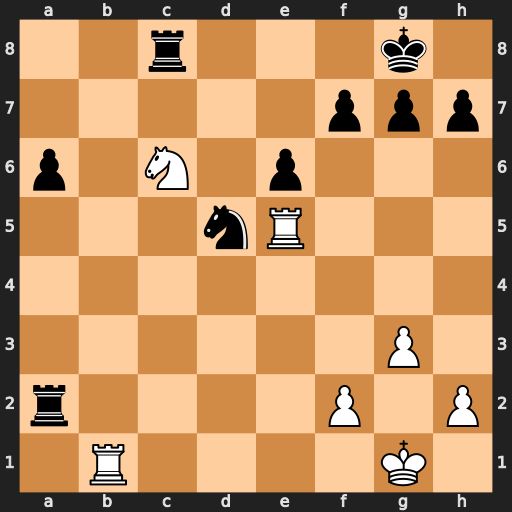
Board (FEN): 2r3k1/5ppp/p1N1p3/3nR3/8/6P1/r4P1P/1R4K1
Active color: w
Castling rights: -
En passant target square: -
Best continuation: Rxd5 exd5 Ne7+ Kf8 Nxc8